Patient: sex M, age 26
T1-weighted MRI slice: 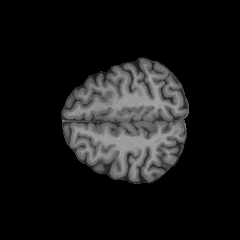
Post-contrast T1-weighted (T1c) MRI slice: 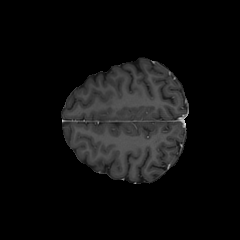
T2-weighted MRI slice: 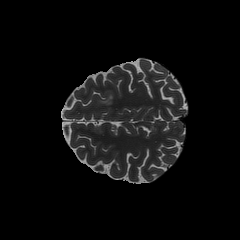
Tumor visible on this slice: yes
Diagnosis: Oligodendroglioma, IDH-mutant, 1p/19q-codeleted
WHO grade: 2